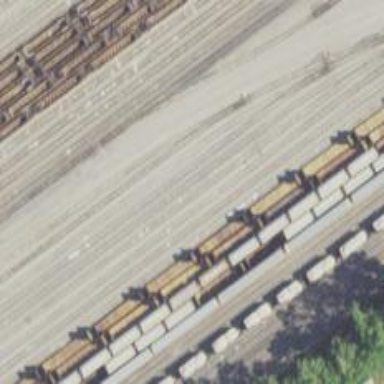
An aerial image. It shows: Railway yard.